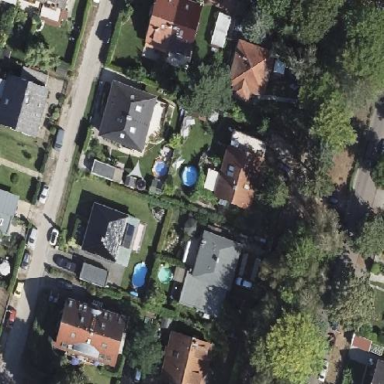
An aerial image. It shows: Residential area.